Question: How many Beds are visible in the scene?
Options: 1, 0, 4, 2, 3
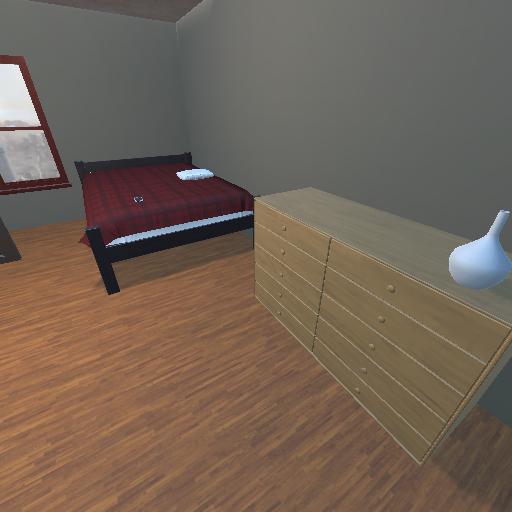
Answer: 1